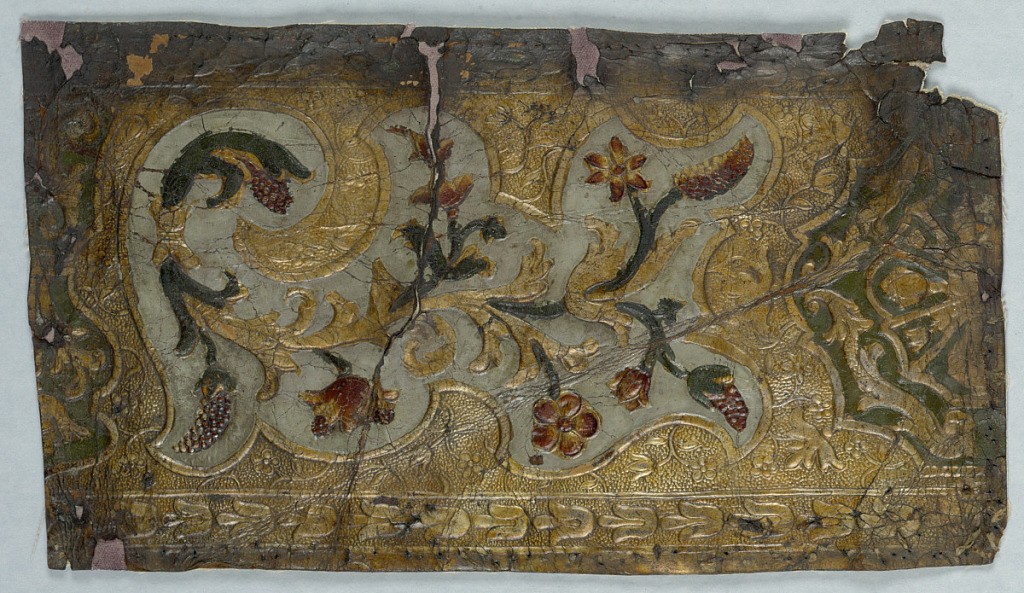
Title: Border
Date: ca. 1700
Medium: Leather, stamped, silvered, painted
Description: Scrolling vine with flower and fruit motifs, set within a cartouche, which alternates with another design. Bell flowers in band along edge.